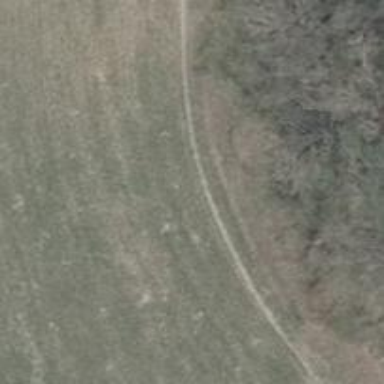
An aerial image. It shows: Track with grade 4 tracktype.